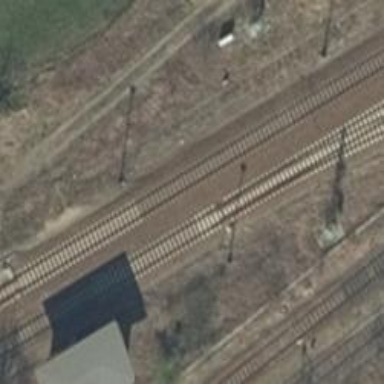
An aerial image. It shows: Railway switch.